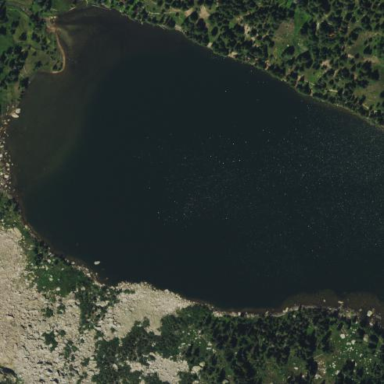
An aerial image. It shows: Serene lake surrounded by nature.